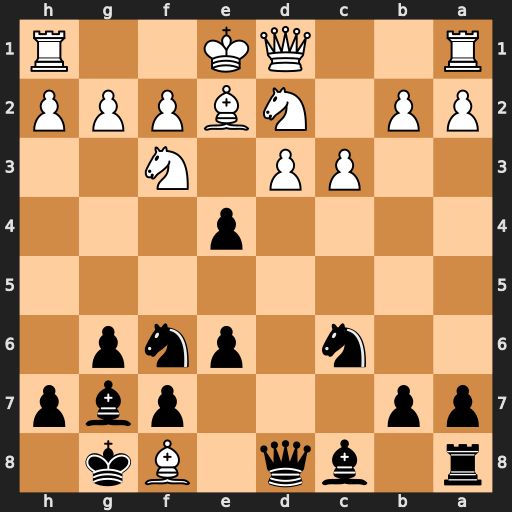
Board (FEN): r1bq1Bk1/pp3pbp/2n1pnp1/8/4p3/2PP1N2/PP1NBPPP/R2QK2R
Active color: b
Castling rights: KQ
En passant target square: -
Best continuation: exf3 Bxg7 fxe2 Qxe2 Kxg7